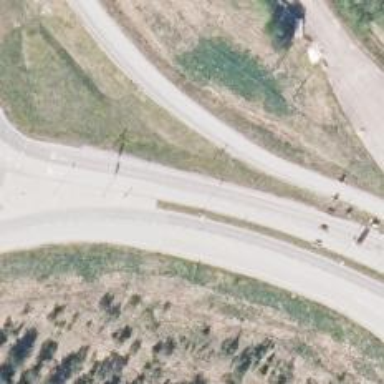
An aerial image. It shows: Primary road with asphalt surface.